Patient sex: M
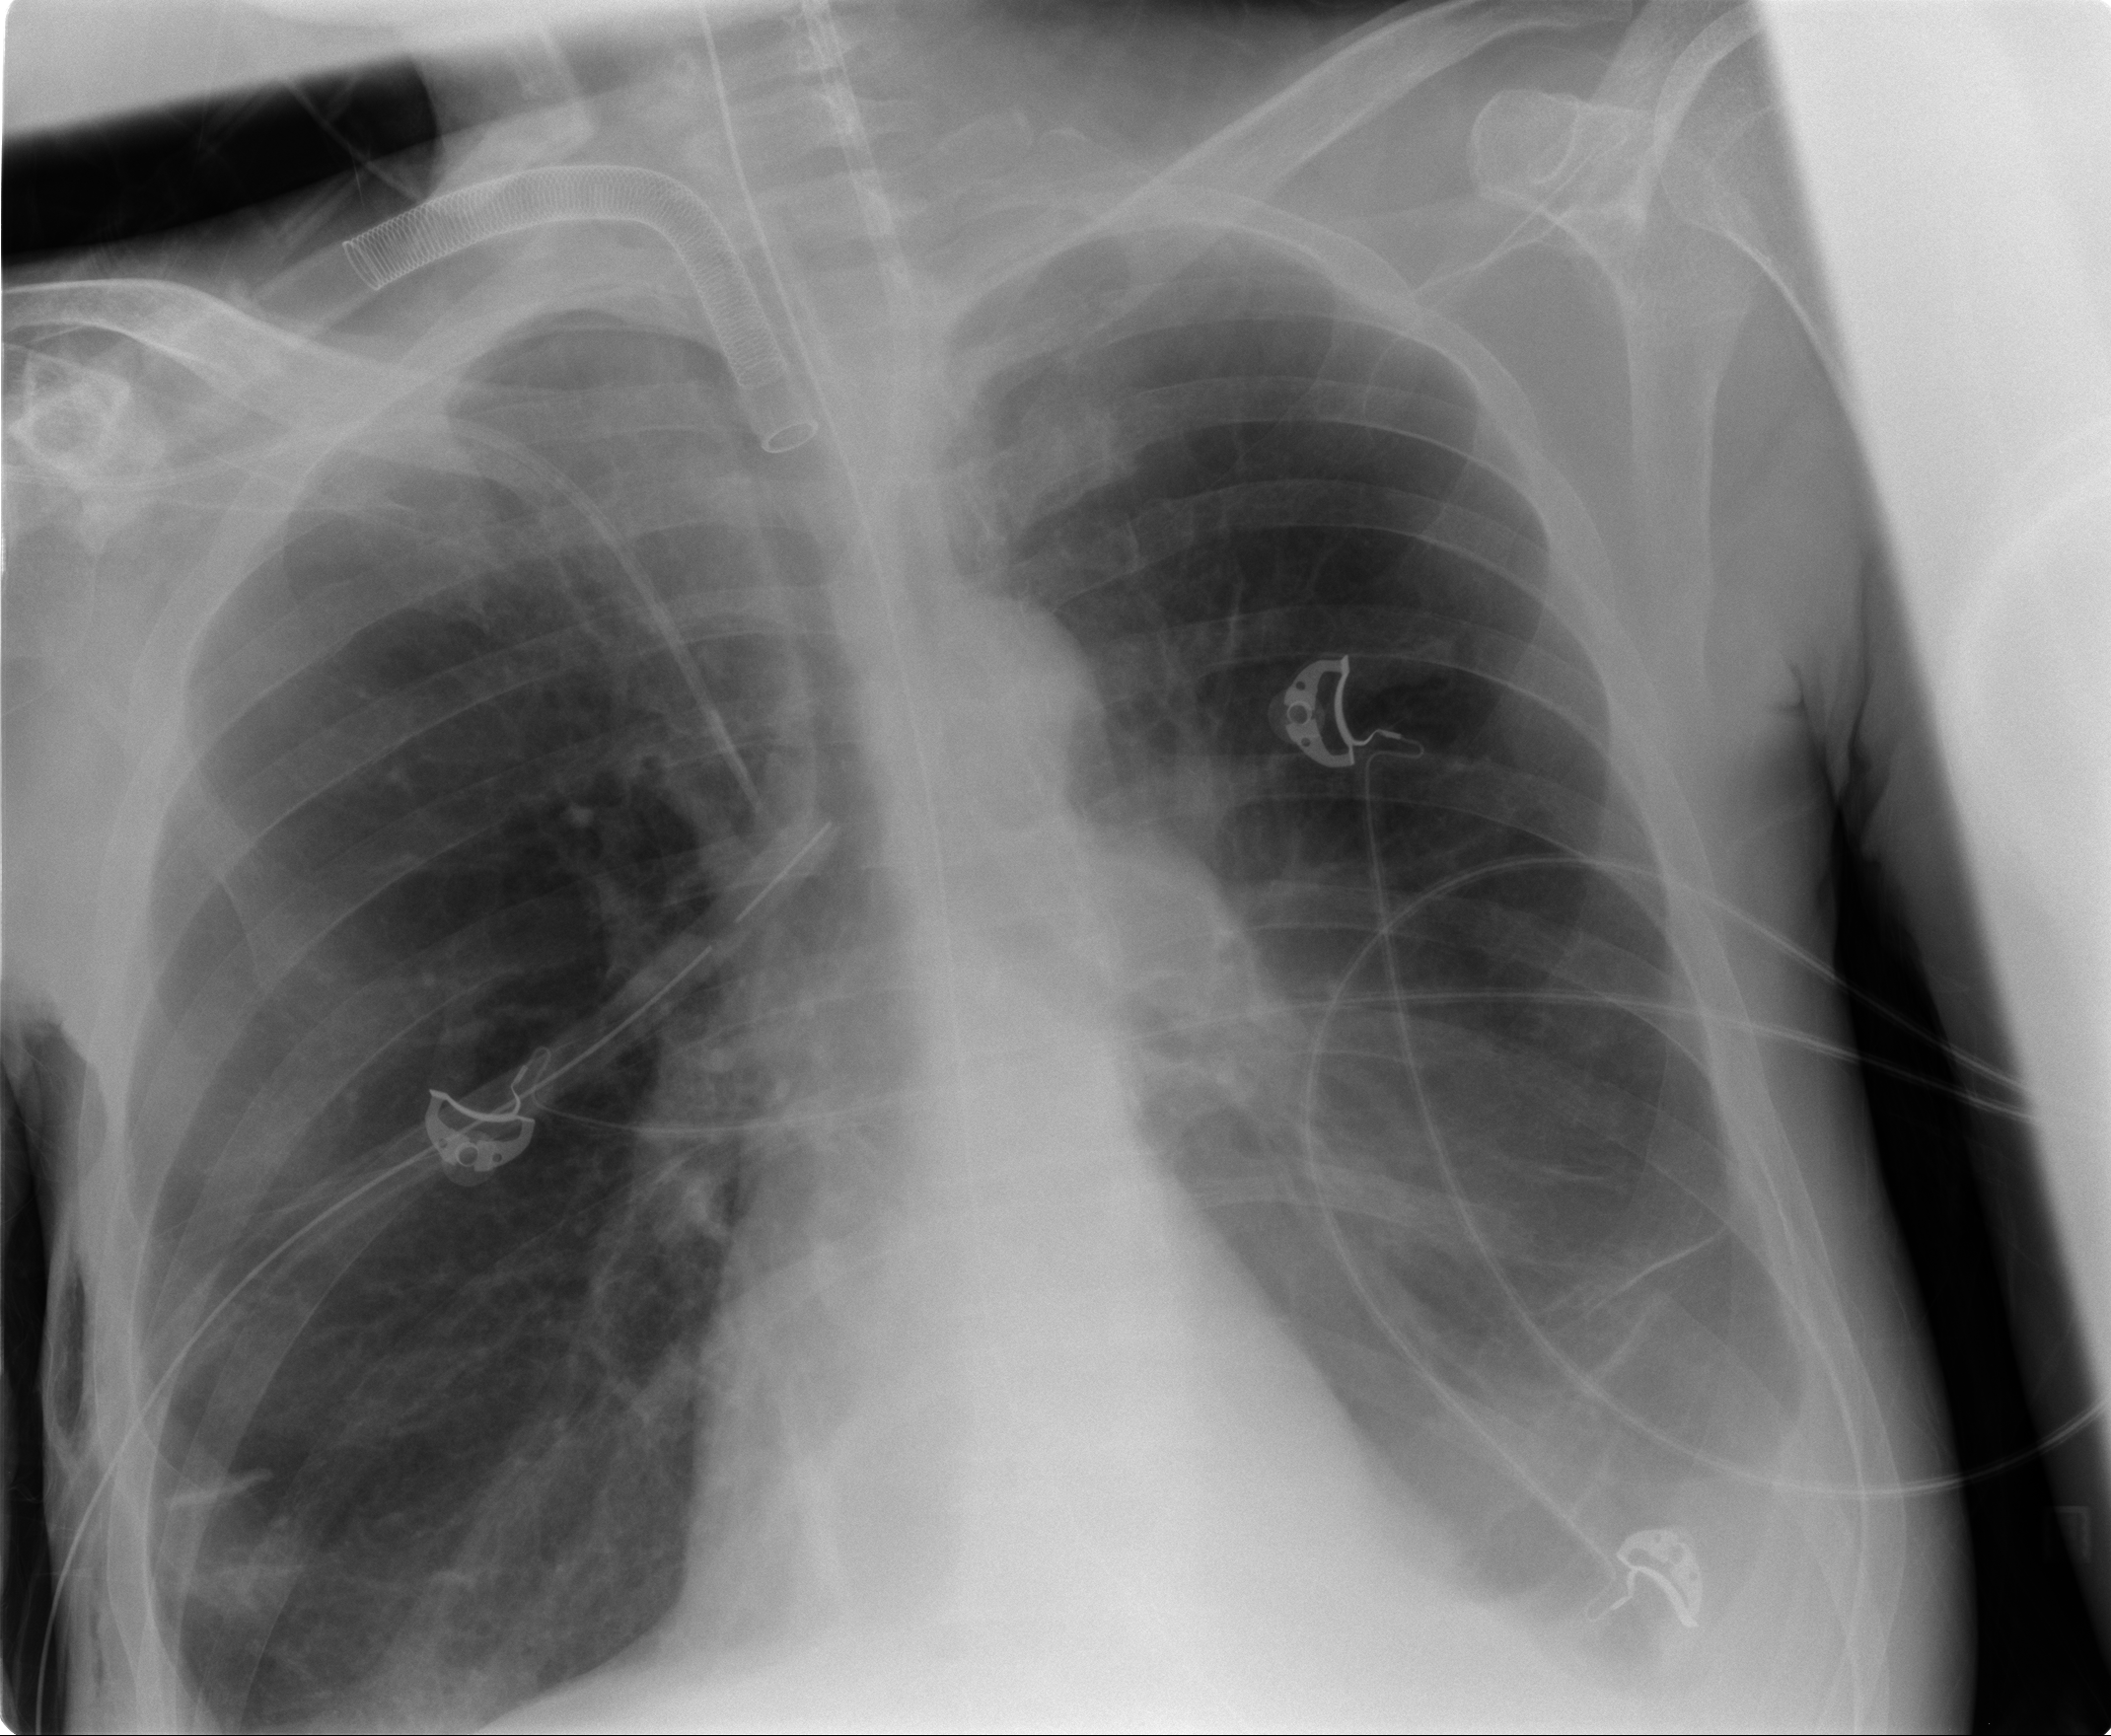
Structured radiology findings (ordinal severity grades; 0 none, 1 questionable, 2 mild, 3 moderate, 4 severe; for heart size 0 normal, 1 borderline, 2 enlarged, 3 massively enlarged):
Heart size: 0
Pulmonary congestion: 0
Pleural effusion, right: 1
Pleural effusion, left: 2
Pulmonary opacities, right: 0
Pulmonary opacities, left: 0
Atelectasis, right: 0
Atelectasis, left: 2